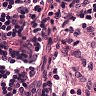
Metastatic tissue present: no